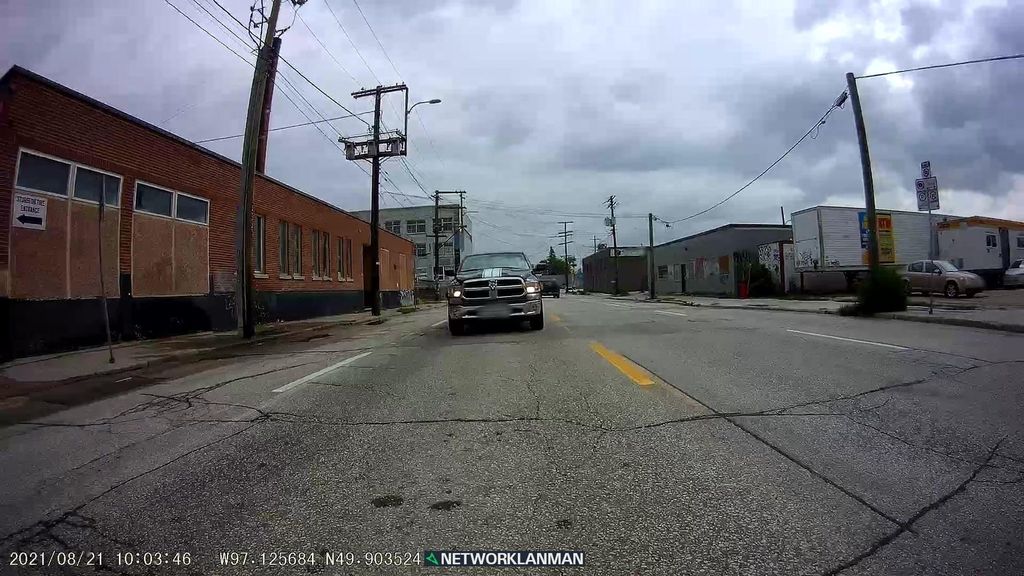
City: winnipeg